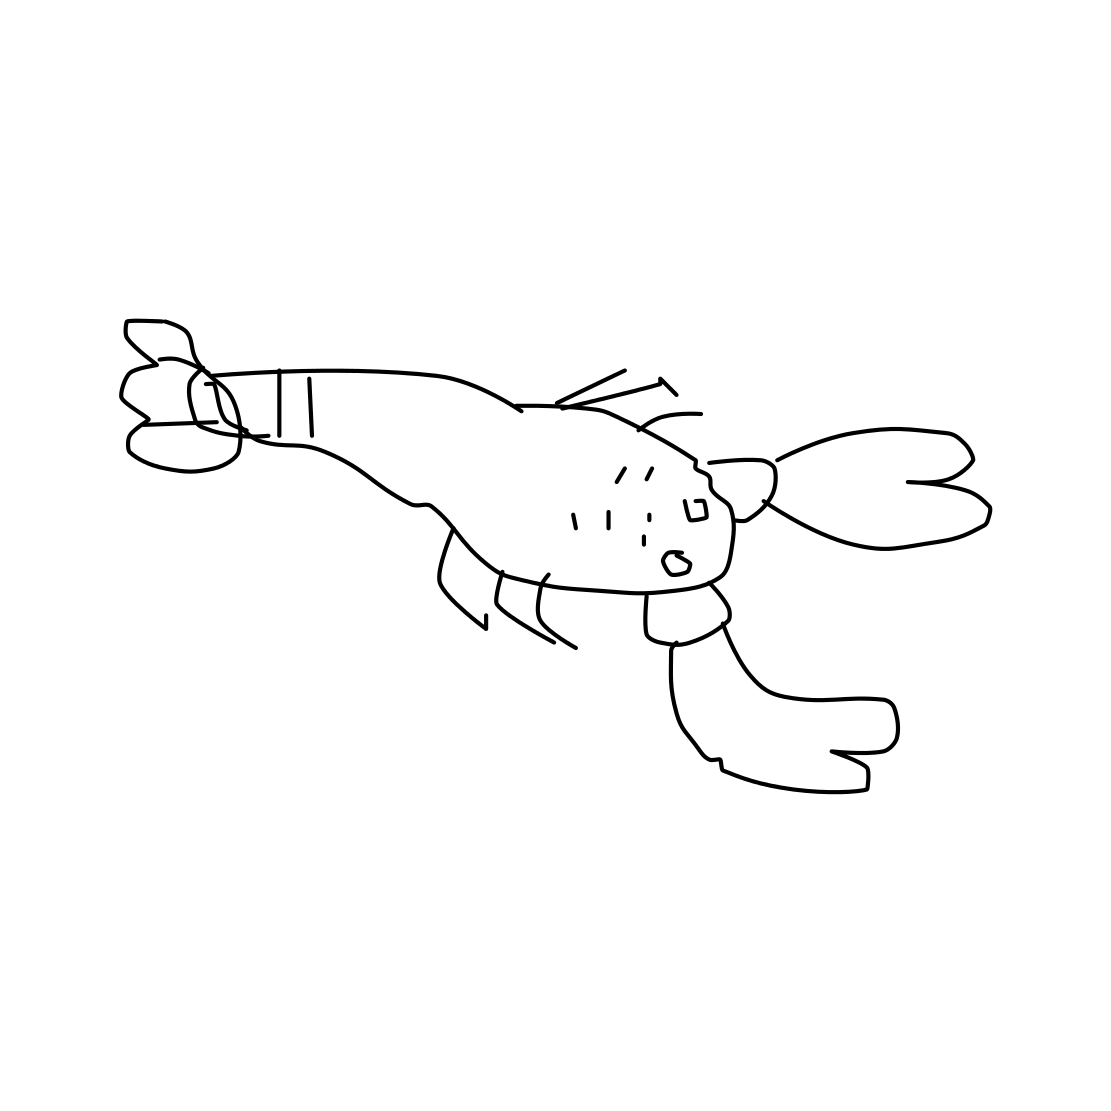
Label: lobster